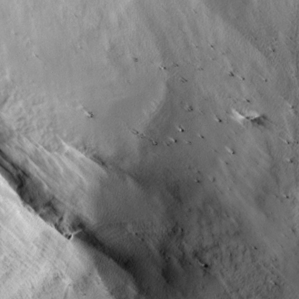
Label: non_frost